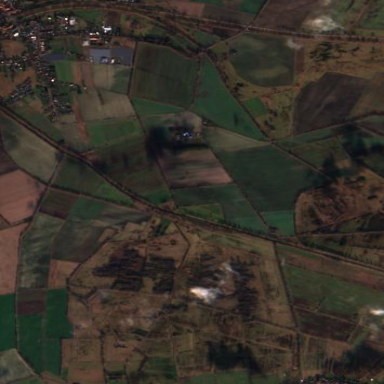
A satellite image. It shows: Picturesque farmland scene.